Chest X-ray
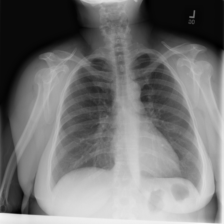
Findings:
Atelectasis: negative
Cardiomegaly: negative
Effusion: negative
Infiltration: positive
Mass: negative
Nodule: negative
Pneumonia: negative
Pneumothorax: negative
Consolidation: negative
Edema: negative
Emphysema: negative
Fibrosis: negative
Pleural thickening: negative
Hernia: negative